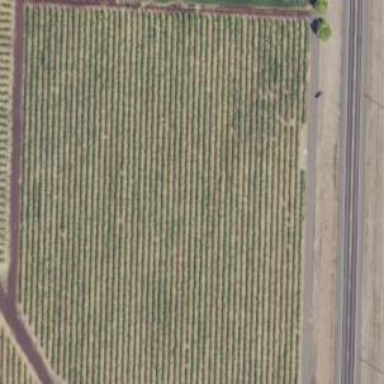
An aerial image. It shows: Vineyard growing grapes.